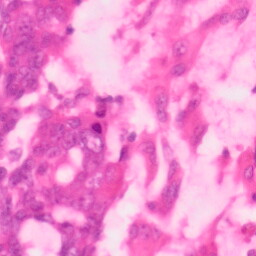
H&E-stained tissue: Colon